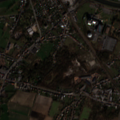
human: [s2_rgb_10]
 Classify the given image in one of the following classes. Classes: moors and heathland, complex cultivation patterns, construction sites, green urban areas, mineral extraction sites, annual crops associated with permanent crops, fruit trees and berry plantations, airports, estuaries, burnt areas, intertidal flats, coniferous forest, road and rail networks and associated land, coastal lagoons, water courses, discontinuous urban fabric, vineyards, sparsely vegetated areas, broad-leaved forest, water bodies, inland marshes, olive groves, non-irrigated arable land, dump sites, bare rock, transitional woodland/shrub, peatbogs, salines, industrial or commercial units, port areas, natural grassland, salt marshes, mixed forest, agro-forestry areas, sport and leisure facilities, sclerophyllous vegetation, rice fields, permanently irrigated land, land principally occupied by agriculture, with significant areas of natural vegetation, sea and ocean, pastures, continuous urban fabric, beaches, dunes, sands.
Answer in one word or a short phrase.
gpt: discontinuous urban fabric, industrial or commercial units, complex cultivation patterns, land principally occupied by agriculture, with significant areas of natural vegetation, inland marshes